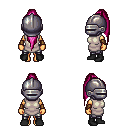
a pixel art fantasy rpg character, female body template, human, tanned skin, white tunic, metal pants, pink extra-long topknot hairstyle, metal helm, cloth bracers, black shoes, four views (front, back, left, right), 2x2 character sprite sheet, small pixel art, hard edges, no anti-aliasing